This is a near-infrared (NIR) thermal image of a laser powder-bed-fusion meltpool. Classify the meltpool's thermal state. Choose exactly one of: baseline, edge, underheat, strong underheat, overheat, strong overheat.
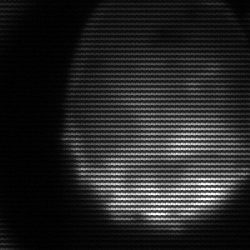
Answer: edge